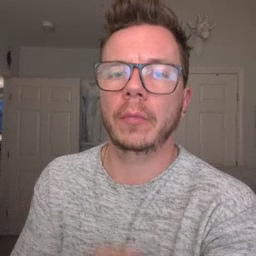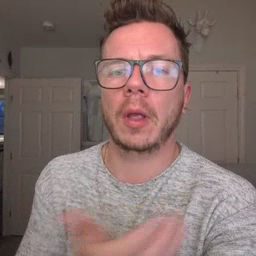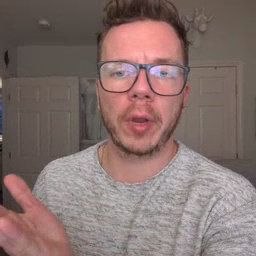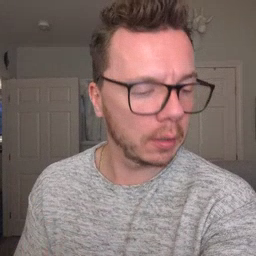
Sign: every